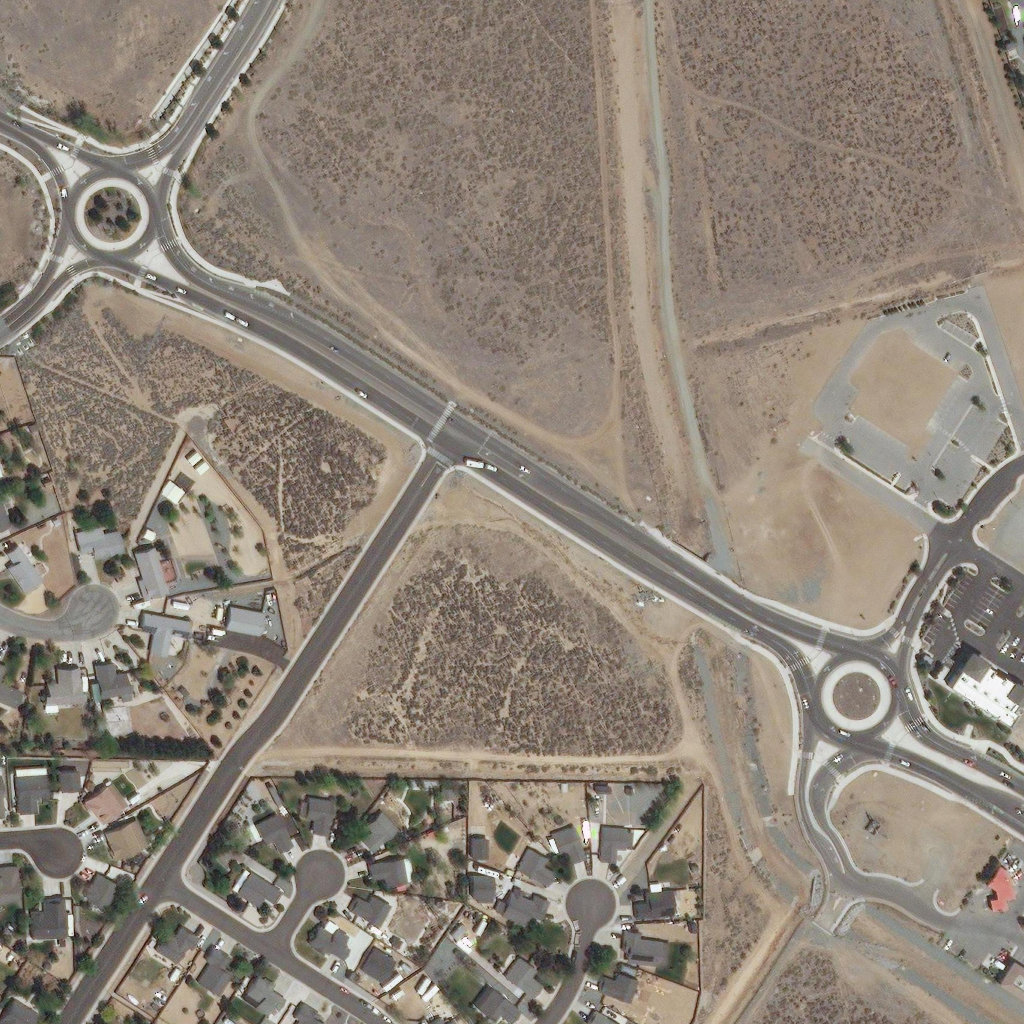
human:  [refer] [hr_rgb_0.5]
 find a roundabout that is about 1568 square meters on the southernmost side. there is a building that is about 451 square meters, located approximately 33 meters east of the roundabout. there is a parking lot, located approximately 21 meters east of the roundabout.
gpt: <box>[[78, 62, 88, 73, 0]]</box>

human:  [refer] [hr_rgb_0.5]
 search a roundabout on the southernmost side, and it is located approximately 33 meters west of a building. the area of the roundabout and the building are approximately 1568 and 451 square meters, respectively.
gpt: <box>[[78, 62, 88, 73, 0]]</box>

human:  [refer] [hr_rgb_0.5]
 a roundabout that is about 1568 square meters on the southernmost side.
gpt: <box>[[78, 62, 88, 73, 0]]</box>